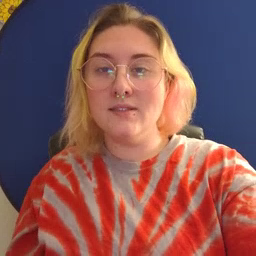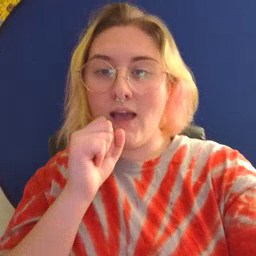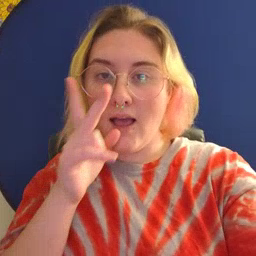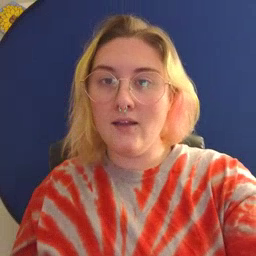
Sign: snack